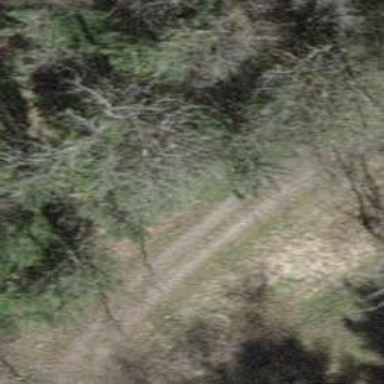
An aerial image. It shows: Compacted track road with grade3 tracktype.